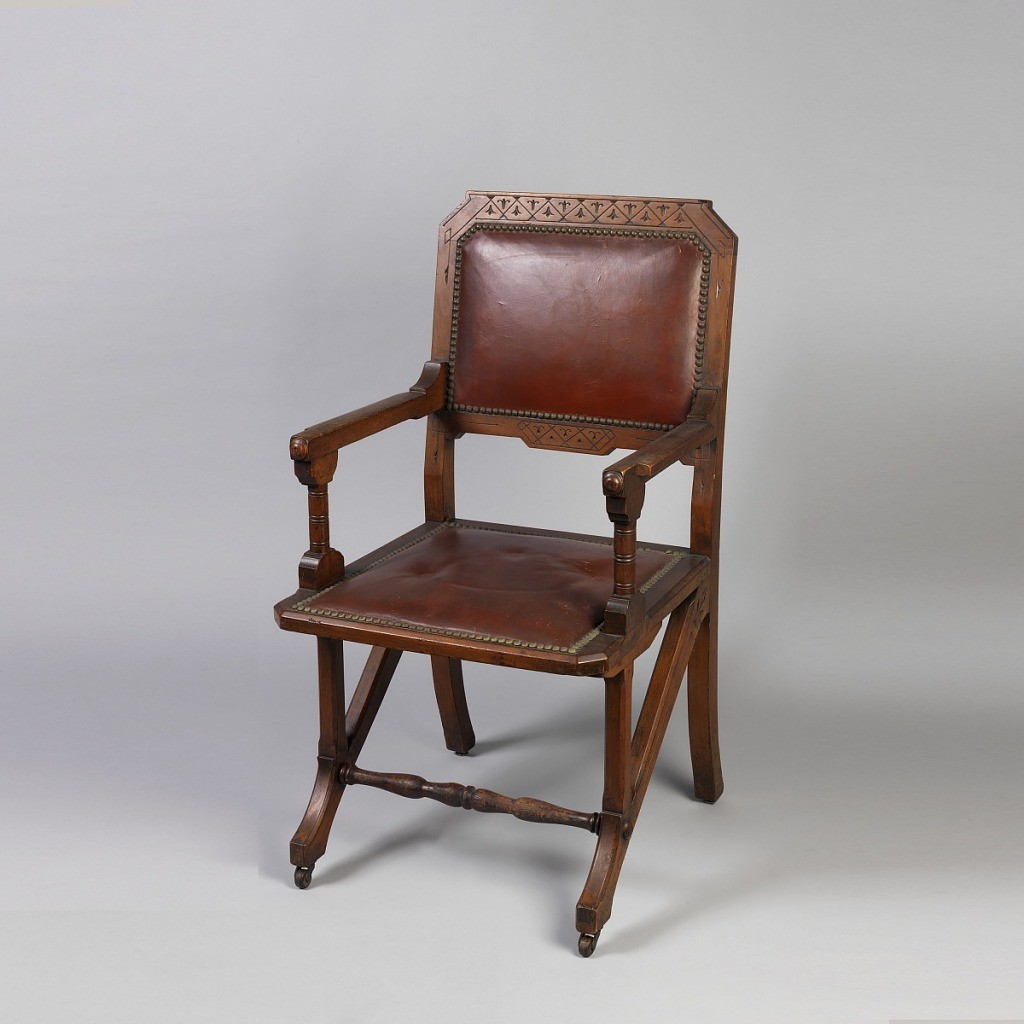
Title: armchair
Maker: Kimbel & Cabus, New York, New York, USA, active 1863–1882
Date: ca. 1870–73
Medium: Ash, leather, brass
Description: Upholstered seat and back with decorative brass nail heads, incised decoration on wood frame, the seat supported on diagonal front legs reinforced by a turned stretcher, slightly splayed back legs rise to seat back.